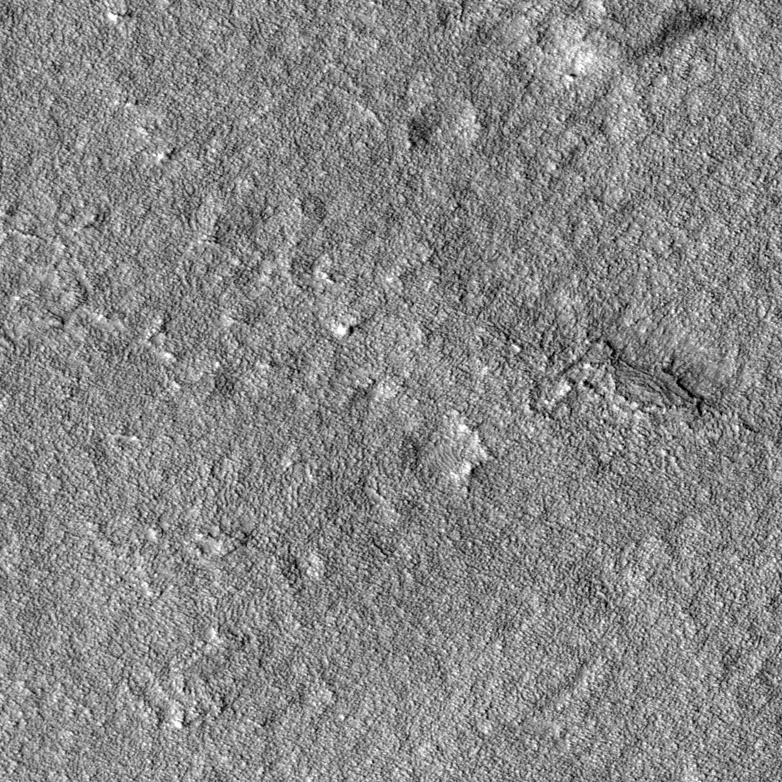
Label: dustdevil